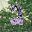
Label: 2